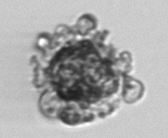
Label: unknown2